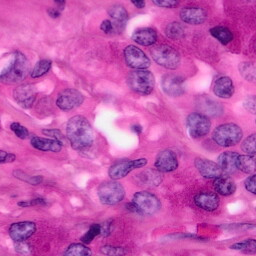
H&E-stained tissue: Pancreatic